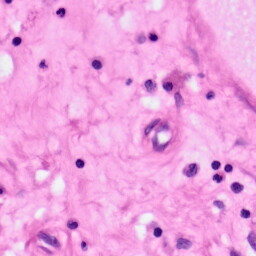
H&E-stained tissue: Pancreatic